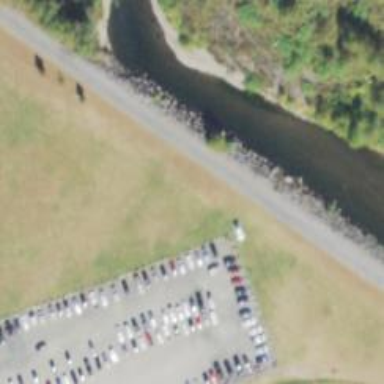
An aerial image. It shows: Path along levee embankment.